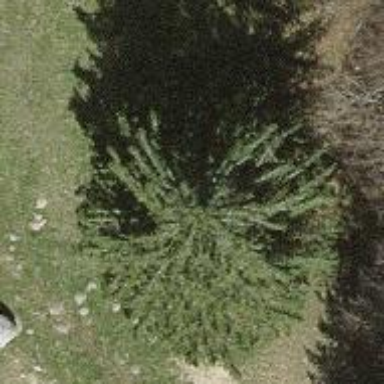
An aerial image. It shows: Beautiful tree in nature.